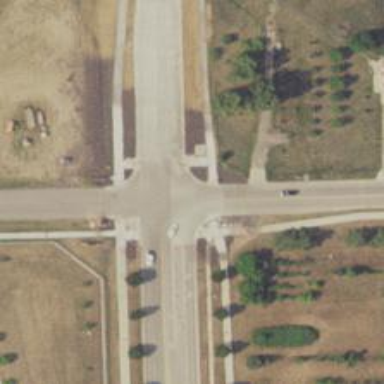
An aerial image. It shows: Marked crossing on cycleway.